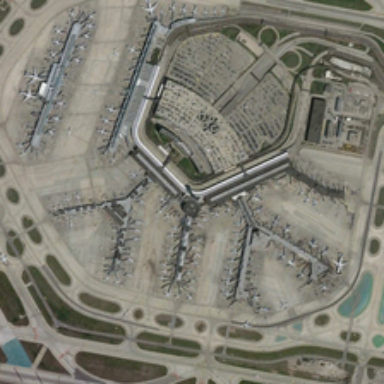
Many planes are parked near a large building on an airport .